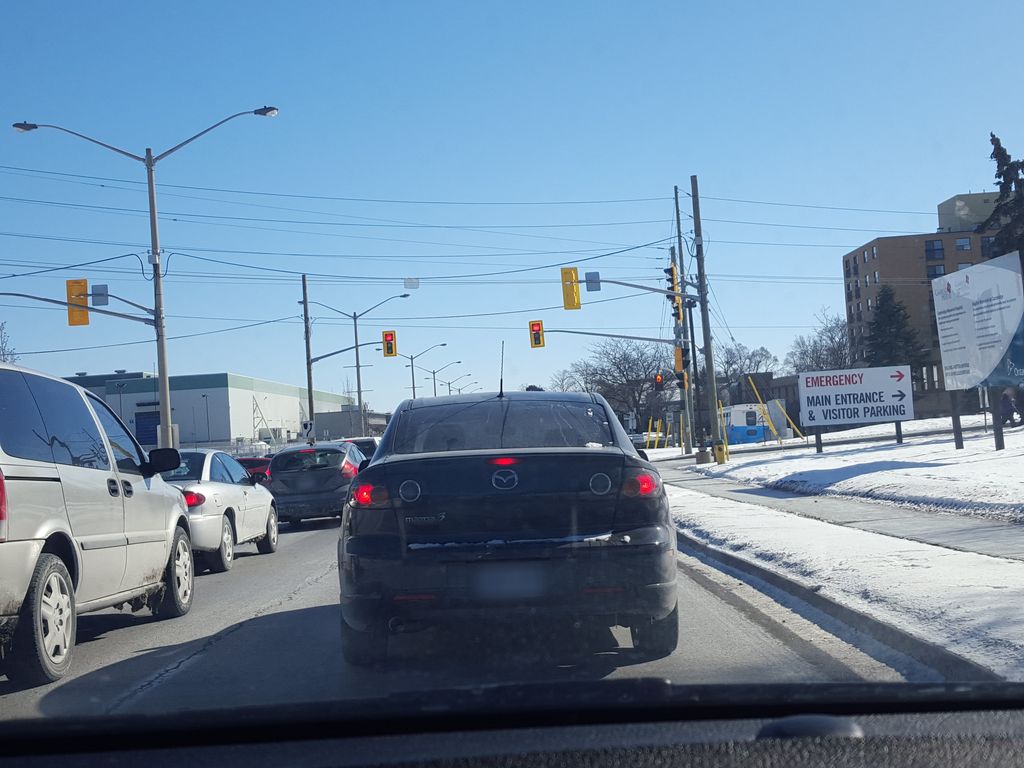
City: kitchener-waterloo